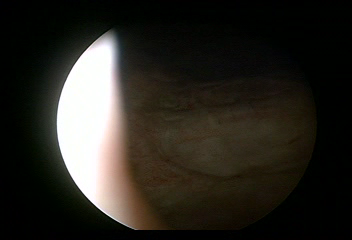
Modality: WLC
Class: Normal mucosa
Bladder cancer association: No